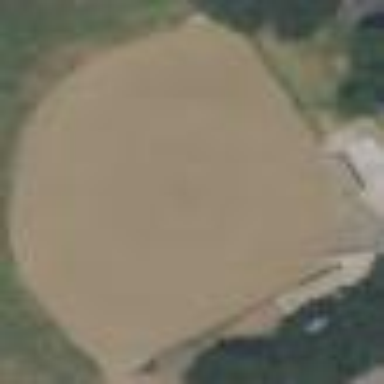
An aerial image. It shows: Baseball pitch for leisure and sports activities.